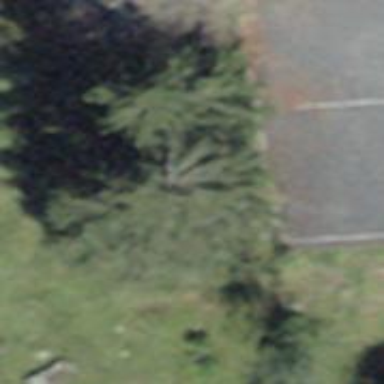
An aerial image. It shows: Beautiful tree in nature.